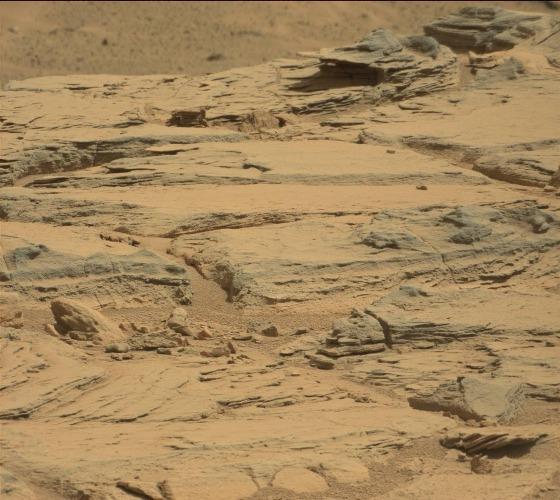
Terrain classes present: Bedrock, Gravel / Sand / Soil, Shadow